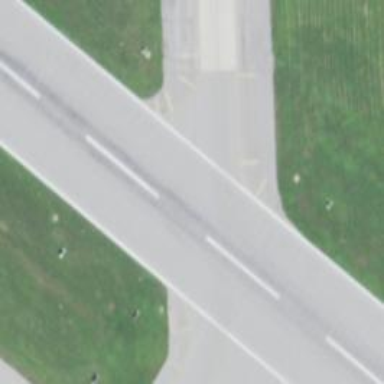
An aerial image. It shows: View of taxiway at the airport.